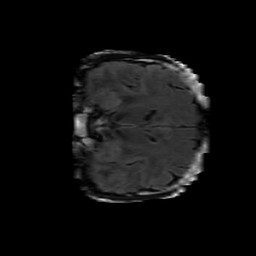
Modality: FLAIR
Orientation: coronal
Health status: ill
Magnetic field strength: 3 T